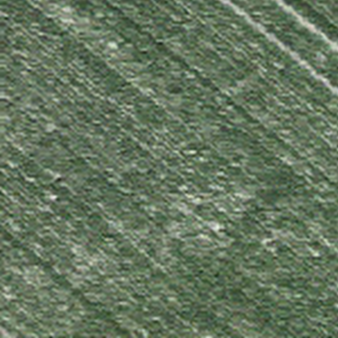
Label: other